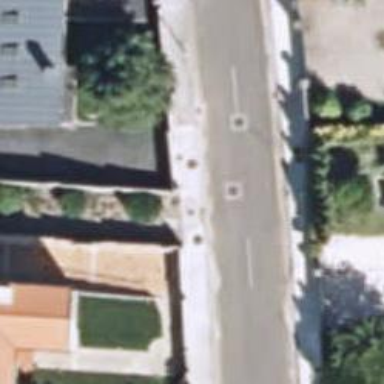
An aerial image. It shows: Pedestrian road.